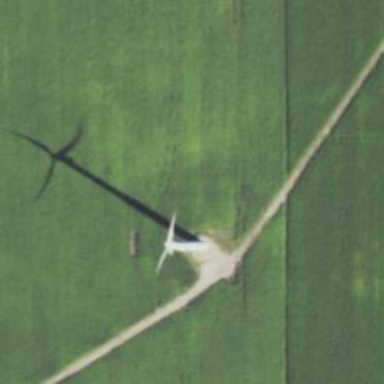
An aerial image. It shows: Wind power generator utilizing wind turbines.